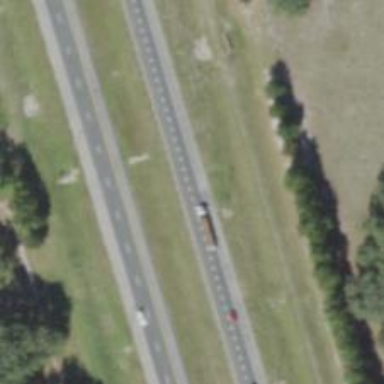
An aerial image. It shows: Asphalt motorway.